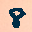
Label: 8